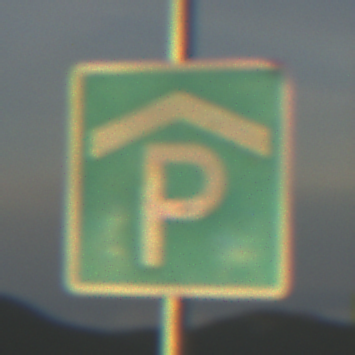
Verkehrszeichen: Parkhaus
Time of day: SunriseSunset
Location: Outdoor (Nature)
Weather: PartlyCloudy
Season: Summer
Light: Natural